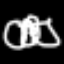
Label: angel